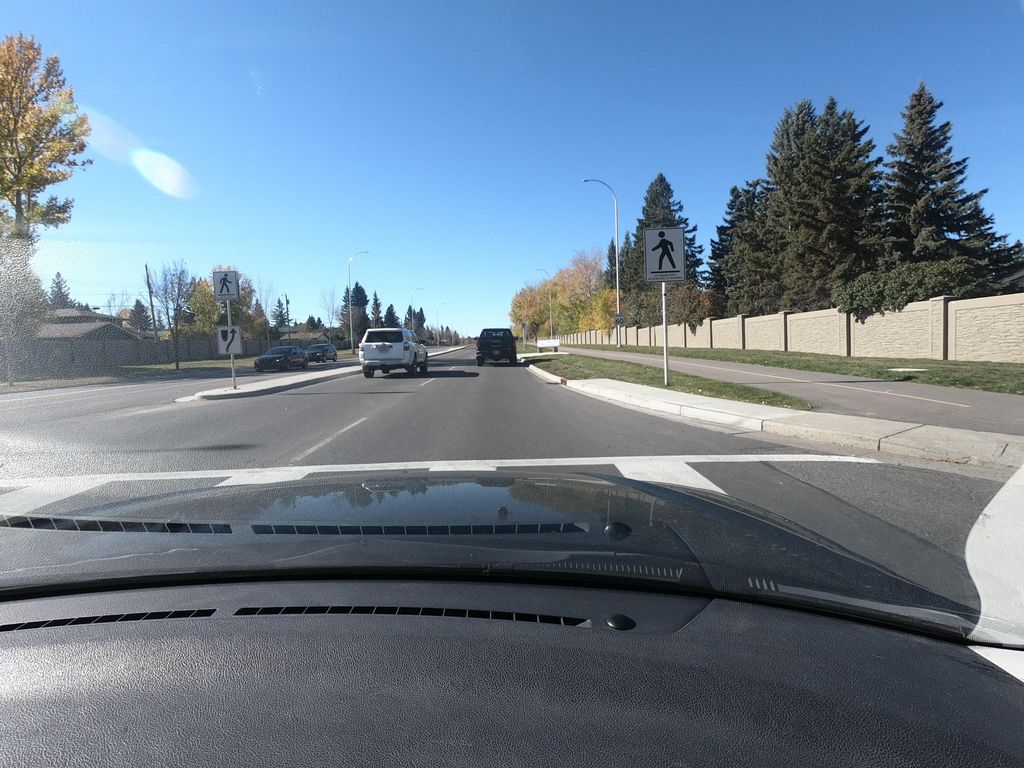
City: calgary